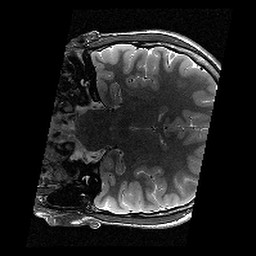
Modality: T2w
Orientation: coronal
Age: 13
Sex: male
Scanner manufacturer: siemens
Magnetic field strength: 3 T
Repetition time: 9.23 s
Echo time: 0.067 s